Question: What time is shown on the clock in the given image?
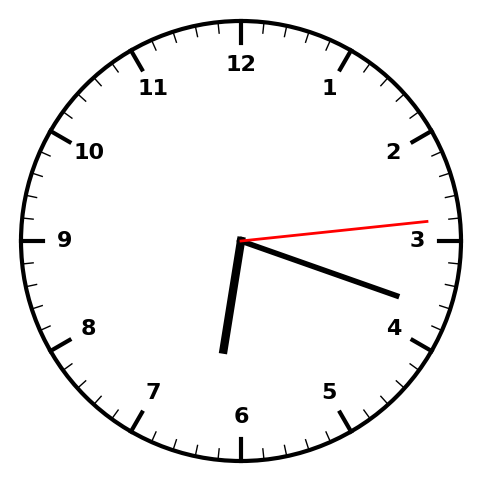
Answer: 06:18:14